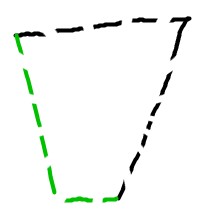
Shape: trapezoid